Question: In Ad Hoc builds I see the 'application:didRegisterForRemoteNotificationsWithDeviceToken:' event called but not when I use a DEBUG build using a developer provisioning profile. The Ad Hoc and Developer Provisioning Profile are using the same App ID.
App ID Screenshot:

When running using the developer provisioning profile I did see the alert asking about whether or not to enable push notifications. I chose to use push notifications, but then the event 'application:didRegisterForRemoteNotificationsWithDeviceToken:' never occurred. Note that the event for 'application:didFailToRegisterForRemoteNotificationsWithError:' also does not occur.
Note that in 'application:didFinishLaunchingWithOptions:' I have:
'''
- (BOOL)application:(UIApplication *)application didFinishLaunchingWithOptions:(NSDictionary *)launchOptions
{
[[UIApplication sharedApplication] registerForRemoteNotificationTypes:UIRemoteNotificationTypeAlert];
// Other code...
}
'''
I'm pretty puzzled by this one.
- - -
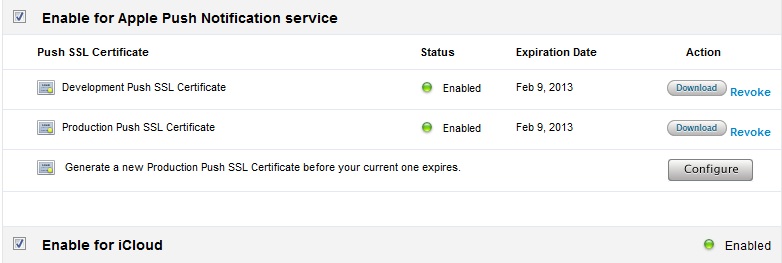
Answer: ## Same Code Worked Next Day
The event 'application:didRegisterForRemoteNotificationsWithDeviceToken:deviceToken' is working now (the next day). Note that this asking whether you want to enable push notifications as I didn't see this alert when it began working.
One thing I still find odd is that yesterday using Ad Hoc build the event 'application:didRegisterForRemoteNotificationsWithDeviceToken:deviceToken' fired EVERY TIME I launched the app. However, a DEBUG build with a developer provisioning profile never fired at all. Same code this morning works (and fires every time using a DEBUG build with a developer provisioning profile).... Something in the device (internal timer / timeout) must have reset.
## Sample Code
Below is the code I used in the event receiving the deviceToken. It uses Urban Airship as the provider to the Apple Push Notification Server (APNS). I've removed the username and passwords from the code. I hope this is useful to others who are trying to figure things out.
'''
- (void)application:(UIApplication *)application
didRegisterForRemoteNotificationsWithDeviceToken:(NSData *)deviceToken
{
NSString *tokenStr = [[[[deviceToken description]
stringByReplacingOccurrencesOfString:@"<" withString:@""]
stringByReplacingOccurrencesOfString:@">" withString:@""]
stringByReplacingOccurrencesOfString:@" " withString:@""];
NSLog(@"Device Token (raw): %@", deviceToken);
NSLog(@"Device Token (string): %@", tokenStr);
UIAlertView *alert = [[[UIAlertView alloc] initWithTitle:@"Device Token"
message:tokenStr
delegate:nil
cancelButtonTitle:nil
otherButtonTitles:@"OK", nil] autorelease];
[alert show];
// Code to send token to server
NSString *urlString = [NSString stringWithFormat:
@"https://go.urbanairship.com/api/device_tokens/%@", tokenStr];
ASIHTTPRequest *request = [ASIHTTPRequest requestWithURL:
[NSURL URLWithString:urlString]];
#if APP_STORE_RELEASE
[request addBasicAuthenticationHeaderWithUsername:@"aaaaaaaaaaaaaaaaaaaaaa"
andPassword:@"bbbbbbbbbbbbbbbbbbbbbb"];
#else
[request addBasicAuthenticationHeaderWithUsername:@"cccccccccccccccccccccc"
andPassword:@"dddddddddddddddddddddd"];
#endif
request.requestMethod = @"PUT";
[request startAsynchronous];
}
'''
Note that the description of the NSData will return a Hex string that begins with a "<" and ends with a ">". In between are spaces. My original approach was to convert the NSData into a string using 'NSUTF8StringEncoding' but this is wrong (since ).